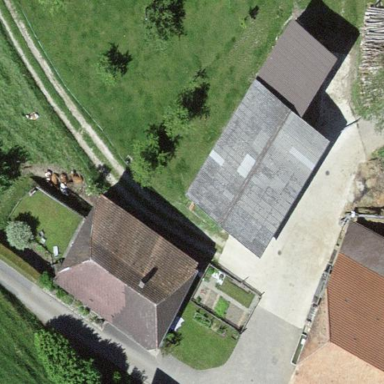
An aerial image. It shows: Shed building.